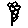
Label: flower